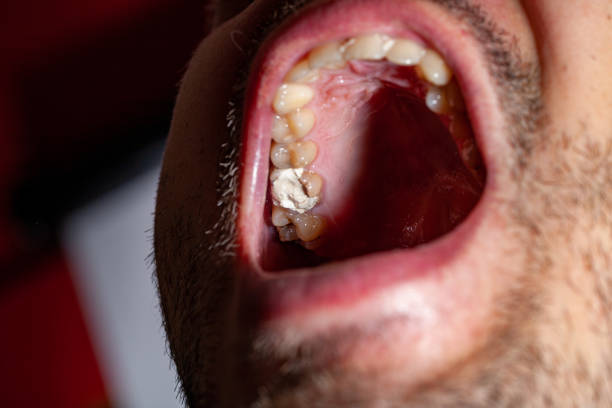
Condition: Caries